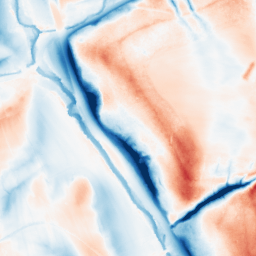
Category: classical
Decomposition family: gaussian_anisotropic
Decomposition parameters: sigma_x: 20
sigma_y: 5
Upsampling method: sinc_blackman
Upsampling parameters: scale: 2
kernel_size: 16
Upsampling scale: 2